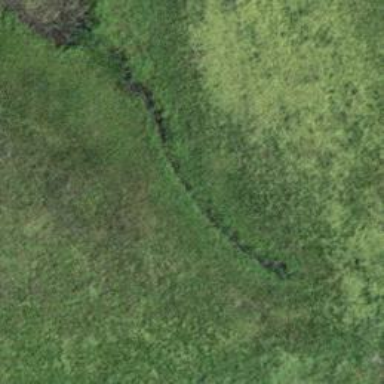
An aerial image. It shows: Ditch serving as waterway.